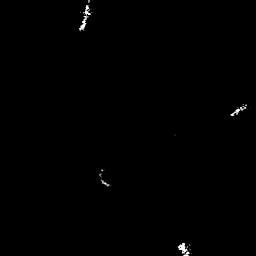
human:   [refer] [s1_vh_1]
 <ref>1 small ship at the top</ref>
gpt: <box>[[29, 1, 35, 12, 0]]</box>

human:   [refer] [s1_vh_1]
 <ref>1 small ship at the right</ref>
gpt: <box>[[89, 39, 96, 45, 0]]</box>